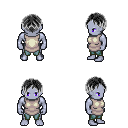
a pixel art fantasy rpg character, male body template, dark elf, purple skin, white tunic, teal pants, gray parted hairstyle, four views (front, back, left, right), 2x2 character sprite sheet, small pixel art, hard edges, no anti-aliasing